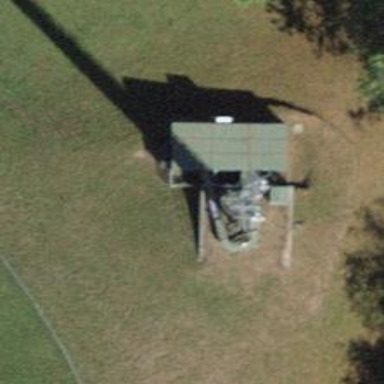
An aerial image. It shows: Communication mast tower.